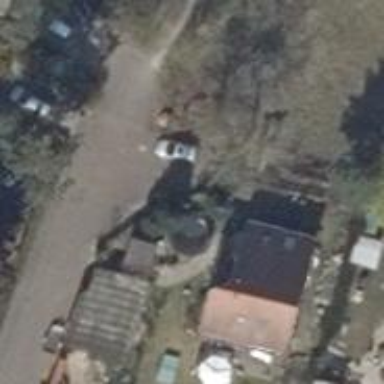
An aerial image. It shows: Driveway.